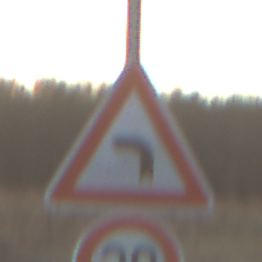
Verkehrszeichen: KurveLinks
Zusatzzeichen unten: Geschwindigkeit30
Umgebung: Outdoor, Nature
Tageszeit: SunriseSunset
Wetter: Clear
Licht: Natural
Jahreszeit: Winter
Kontrast: LowContrast